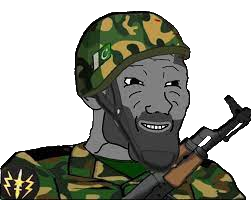
Label: 5_Grey_Chad